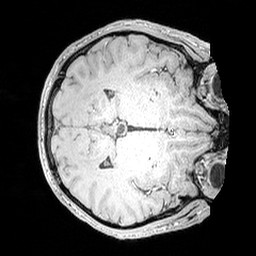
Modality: MP2RAGE
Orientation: axial
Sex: male
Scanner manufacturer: siemens
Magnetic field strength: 3 T
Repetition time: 5 s
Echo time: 0.00292 s